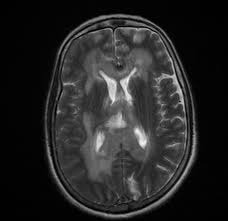
Label: notumor